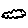
Label: cloud